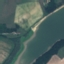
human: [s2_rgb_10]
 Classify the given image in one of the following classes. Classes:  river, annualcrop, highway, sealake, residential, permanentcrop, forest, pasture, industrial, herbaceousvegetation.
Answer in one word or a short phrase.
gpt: River